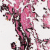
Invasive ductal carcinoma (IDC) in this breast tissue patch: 0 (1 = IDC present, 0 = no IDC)